Interaction volume radius: 5 \u00c5
Interaction volume height: 35 \u00c5
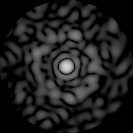
Disorder parameter: 0.8526